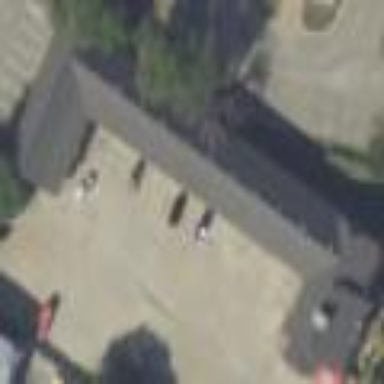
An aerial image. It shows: Motel building.